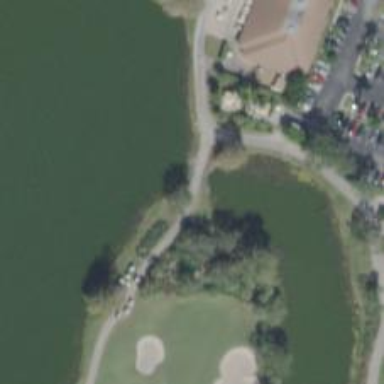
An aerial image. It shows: Service road that includes bridge over golf cart path.